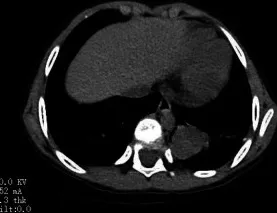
Chest CT of the patient. (B) An irregular soft tissue mass was observed in the lower left lung.
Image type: radiology (ct)